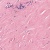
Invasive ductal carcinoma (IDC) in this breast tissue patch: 0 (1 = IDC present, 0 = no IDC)